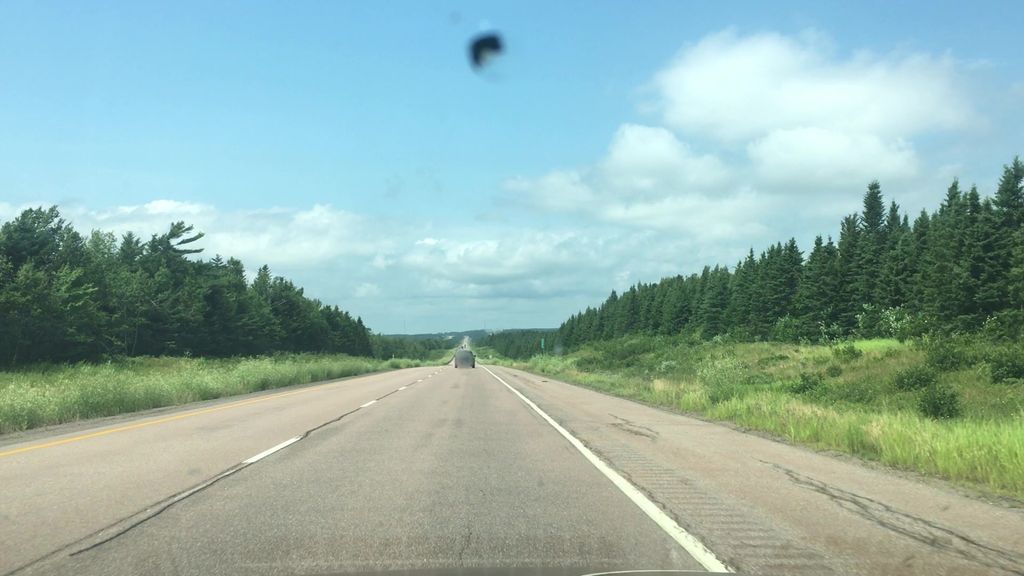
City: charlottetown